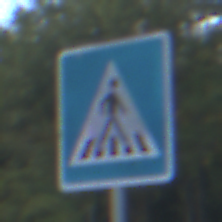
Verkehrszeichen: FussgaengerueberwegLinks
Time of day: SunriseSunset
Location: Outdoor (Urban)
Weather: Clear
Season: NotSpecified
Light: Natural